Aerial crown-view tile of a tropical tree (Barro Colorado Island, Panama), acquired 20241216:
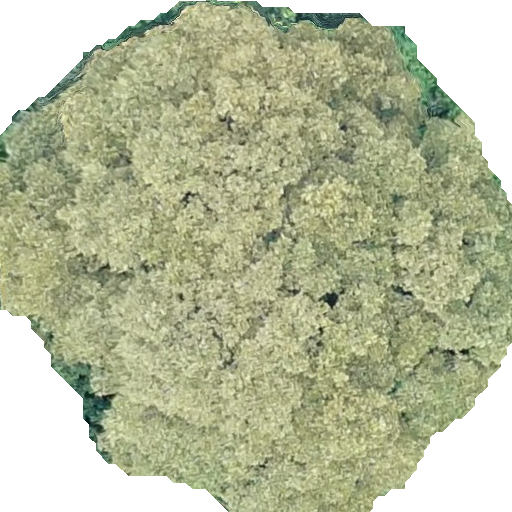
Species: Dipteryx oleifera
GBIF accepted scientific name: Dipteryx oleifera
Crown area: 306.307 m²